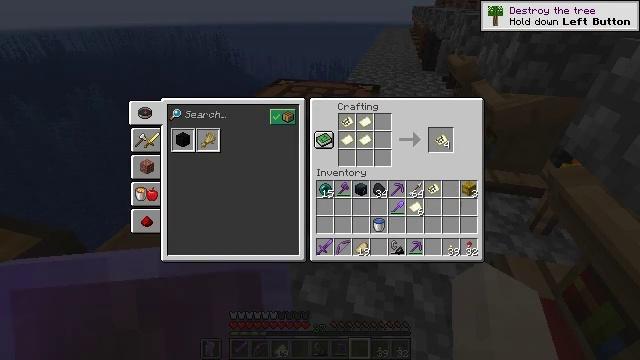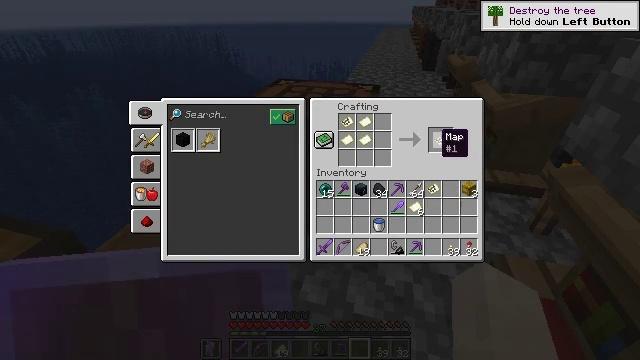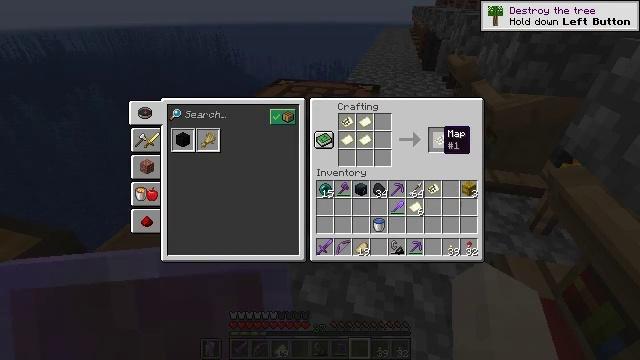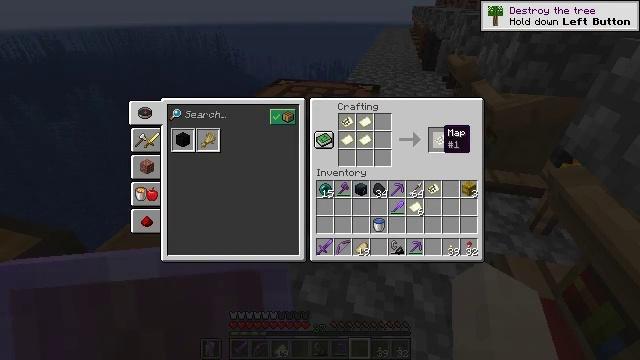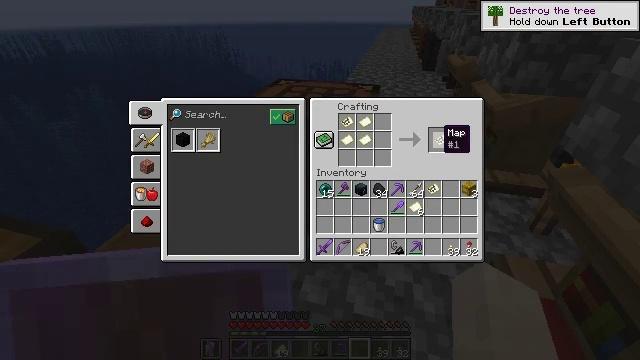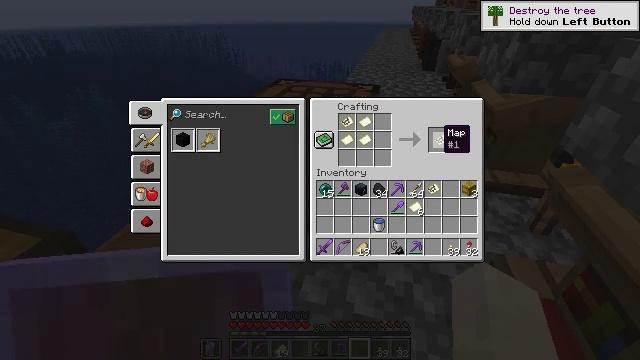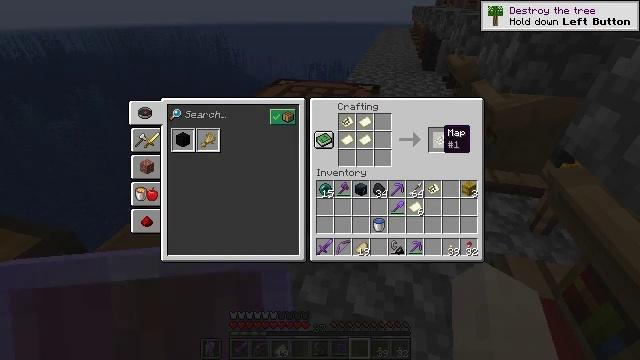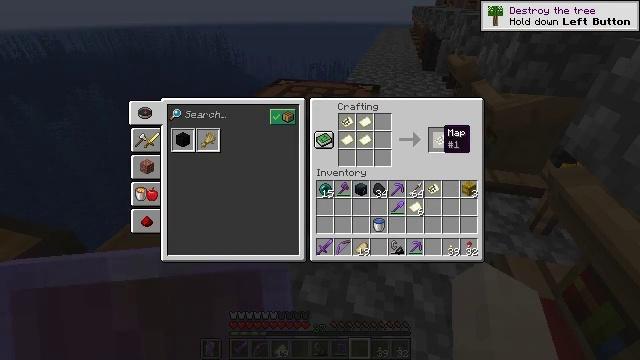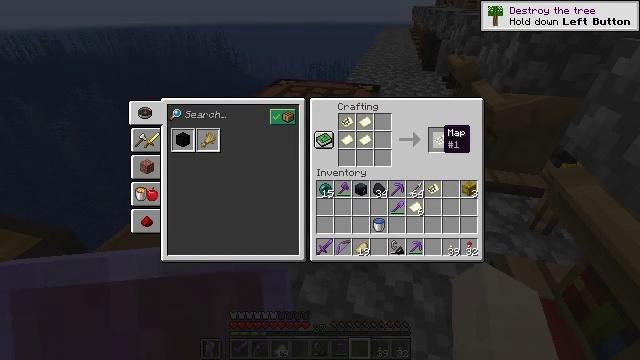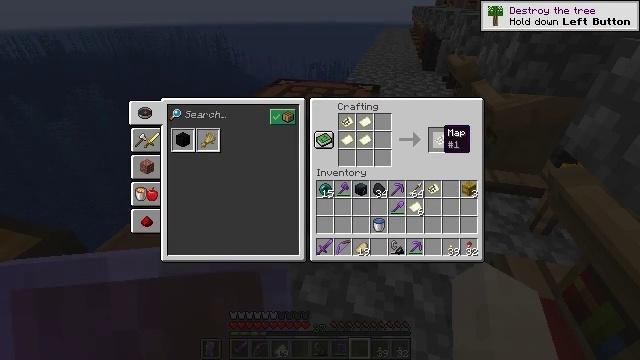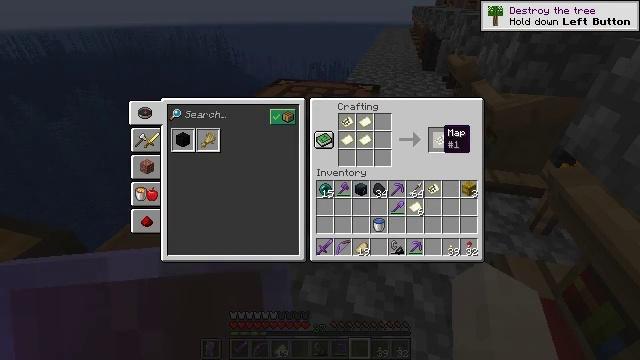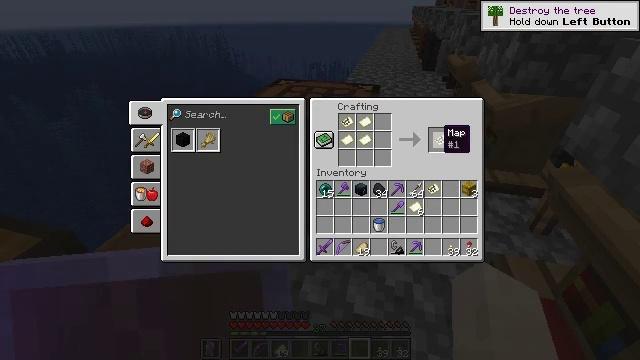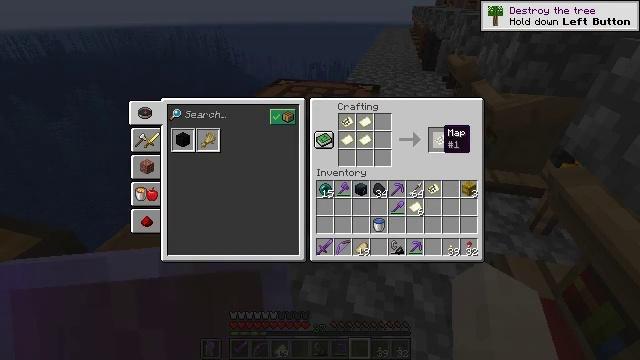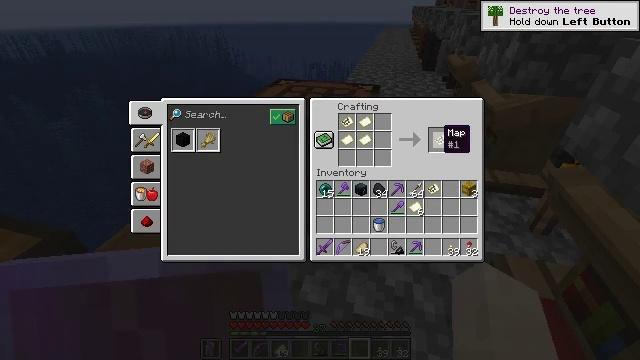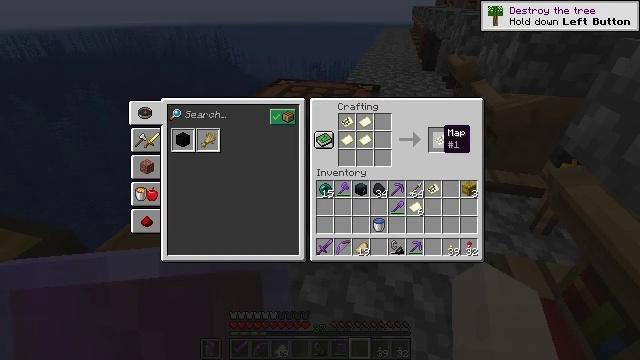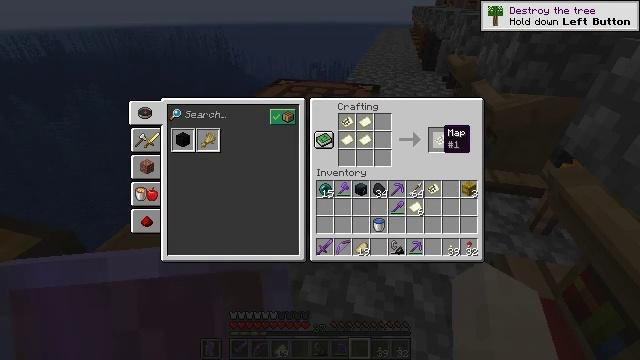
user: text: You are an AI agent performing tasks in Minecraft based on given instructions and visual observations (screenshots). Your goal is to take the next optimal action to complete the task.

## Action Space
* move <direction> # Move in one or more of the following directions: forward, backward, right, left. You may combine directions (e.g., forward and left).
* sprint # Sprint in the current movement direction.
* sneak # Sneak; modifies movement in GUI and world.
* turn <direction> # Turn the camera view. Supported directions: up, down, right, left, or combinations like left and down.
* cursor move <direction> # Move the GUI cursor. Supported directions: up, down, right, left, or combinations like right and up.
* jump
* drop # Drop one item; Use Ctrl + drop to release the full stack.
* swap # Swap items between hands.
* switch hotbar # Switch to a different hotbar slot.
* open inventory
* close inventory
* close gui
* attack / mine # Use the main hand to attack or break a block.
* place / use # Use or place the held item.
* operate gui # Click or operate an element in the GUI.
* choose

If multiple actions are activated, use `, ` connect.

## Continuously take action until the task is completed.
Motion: motion action
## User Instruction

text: Use the crafting table to create a filled map.
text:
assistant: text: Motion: turn up
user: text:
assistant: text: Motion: no_op
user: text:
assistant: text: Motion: no_op
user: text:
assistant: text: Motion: no_op
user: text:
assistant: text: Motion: no_op
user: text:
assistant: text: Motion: no_op
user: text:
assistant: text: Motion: no_op
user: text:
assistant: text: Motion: no_op
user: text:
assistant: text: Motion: no_op
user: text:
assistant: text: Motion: no_op
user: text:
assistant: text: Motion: no_op
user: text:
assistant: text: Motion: no_op
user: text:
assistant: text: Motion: no_op
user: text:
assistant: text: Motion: no_op
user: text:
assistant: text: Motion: no_op
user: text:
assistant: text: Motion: no_op
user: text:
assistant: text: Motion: no_op
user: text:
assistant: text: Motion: no_op
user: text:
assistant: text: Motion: no_op
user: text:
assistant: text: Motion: no_op
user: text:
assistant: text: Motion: no_op
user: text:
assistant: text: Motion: no_op
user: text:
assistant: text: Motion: no_op
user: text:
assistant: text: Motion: no_op
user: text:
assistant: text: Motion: no_op
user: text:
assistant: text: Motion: no_op
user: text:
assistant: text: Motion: use / place
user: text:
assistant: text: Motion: use / place
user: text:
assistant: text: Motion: use / place
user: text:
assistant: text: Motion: use / place